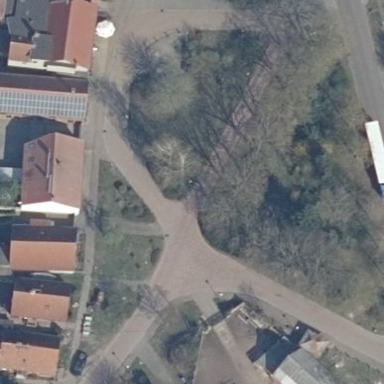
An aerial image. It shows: Village green area.